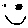
Label: smiley face